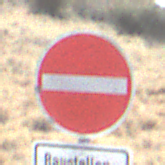
Verkehrszeichen: VerbotDerEinfahrt
Zusatzzeichen unten: SonstigeFahrzeugePersonengruppenFrei1
Umgebung: Outdoor, Nature
Tageszeit: Midday
Wetter: Clear
Licht: Natural
Jahreszeit: NotSpecified
Kontrast: HighContrast